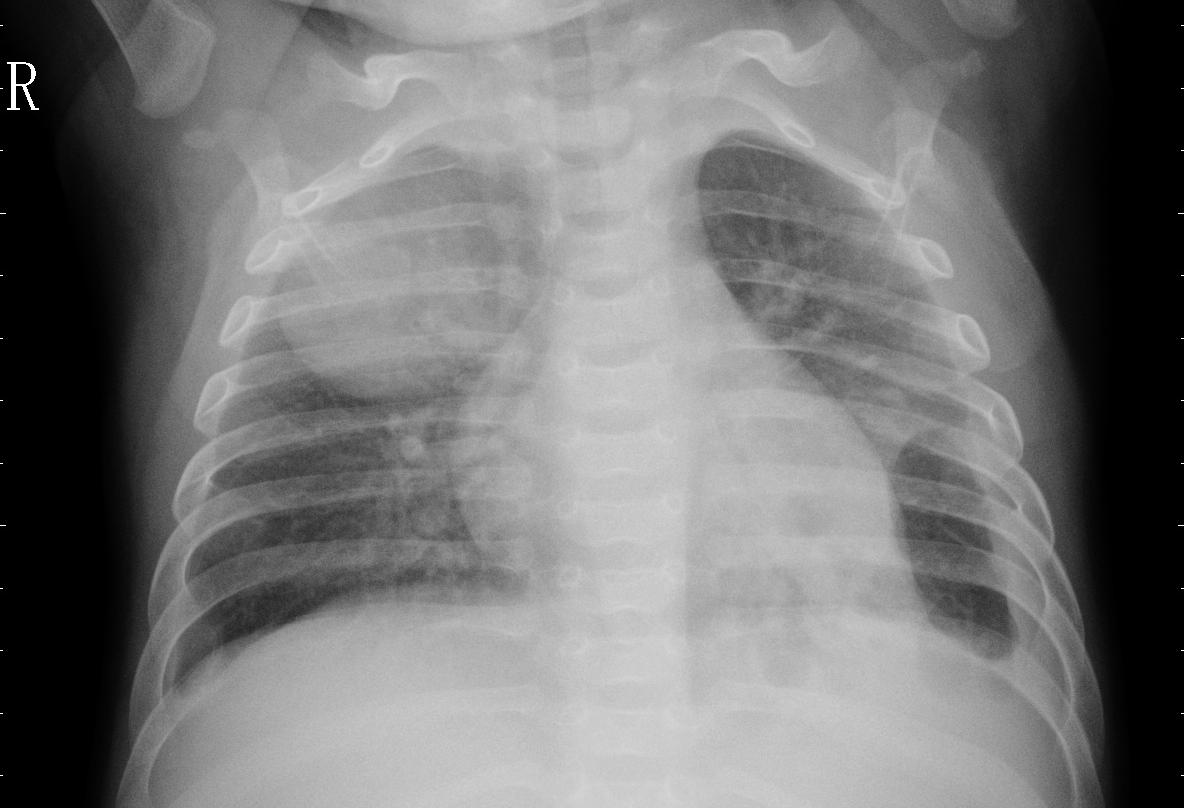
Diagnosis: PNEUMONIA